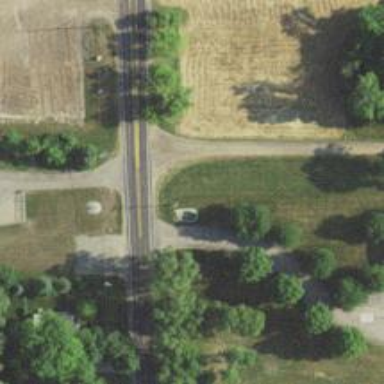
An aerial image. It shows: Asphalt road classified as primary highway.